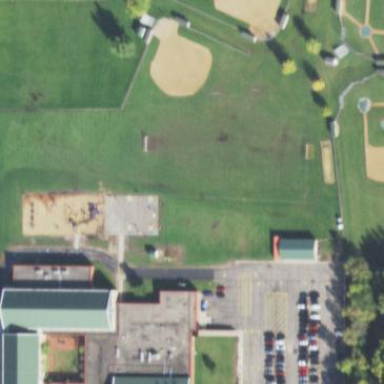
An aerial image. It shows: School.